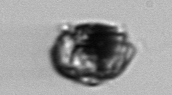
Label: Proterythropsis